Question: I am setting up GIT repos for my companies development teams, and I seem to be having an interesting issue.
Often times it arises that multiple people will have to work on the same branch, so when a branch is created and pushed to stage the other devs pull the branch into their local repos and begin working on the code. However the branch on our staging server in .git/logs/refs/heads has the permissions set for both user and group to the user that pushed the branch to our staging environment.
Is there a way to change this default behavior in GIT? We have a user group setup and when we manually change the group permissions on the branches we are able to push, but I'd rather not have a cron job running changing the permissions all the time.
In the image here you can see two repos that have had the permissions manually changed, and one that has just been pushed.

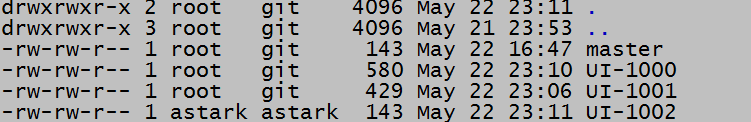
Answer: That is caused by the credentials of the process that creates new files, wether they are in the git repository or in the working copy. And the possible credentials may be taken from the SSH session if push is over SSH, by the git server process if pushing over the custom git protocol, and so on.
You can't change the owner of a file unless you are root. But you can enforce the group of newly created files by using <URL>.